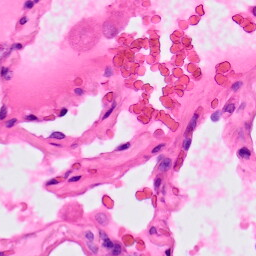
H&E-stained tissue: Lung